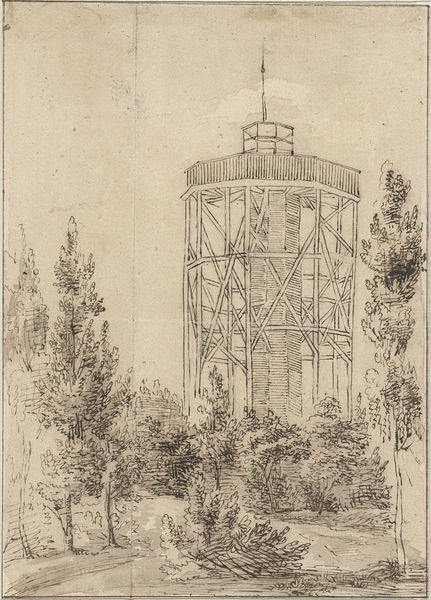
Titel: Een uitkijktoren in een bos
Standort: Amsterdam
Institution: Rijksmuseum
Schlagwörter: baum, bäume, holz, zeichnung, gebäude, natur, gebüsch, wald, turm, aussicht, fahne, mast, hecke, sepia, gestänge, gerüst, bleistift, stift